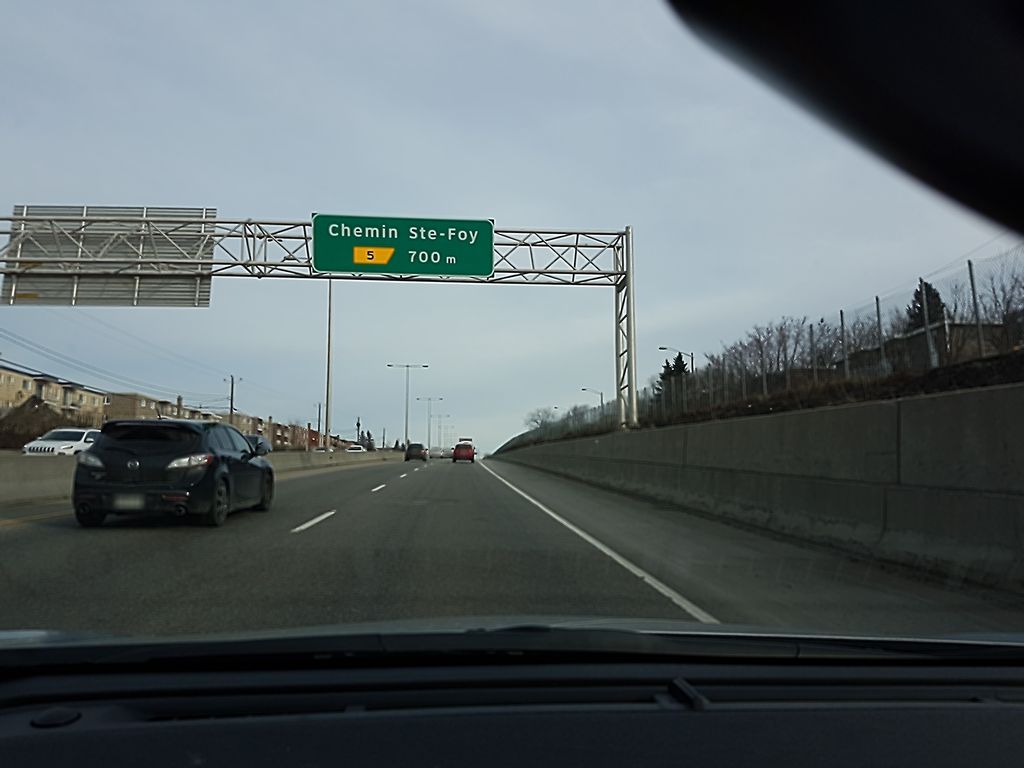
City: quebec_city